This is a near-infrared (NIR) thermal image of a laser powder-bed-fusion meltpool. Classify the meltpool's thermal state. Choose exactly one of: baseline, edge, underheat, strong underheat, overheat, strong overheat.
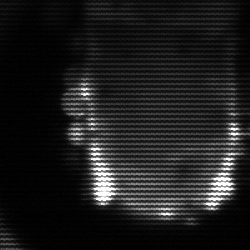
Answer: baseline